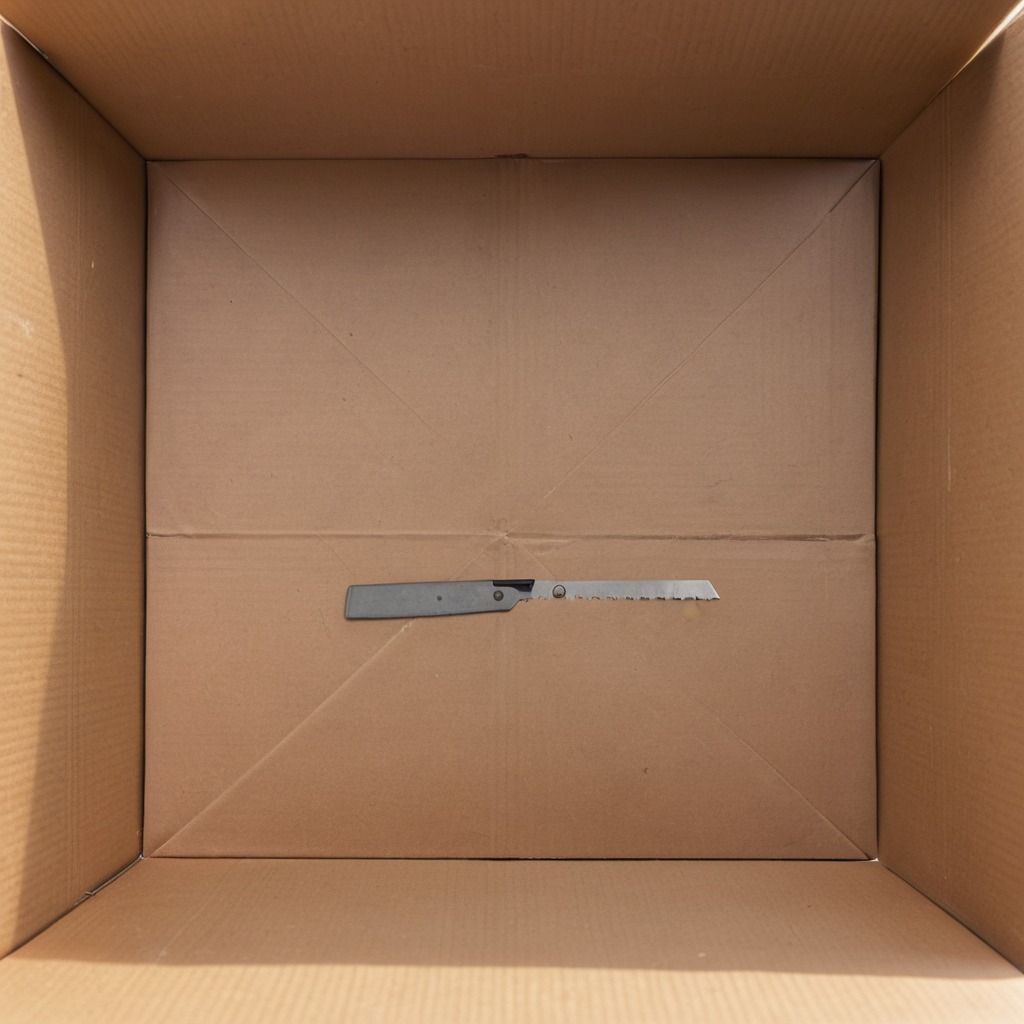
A metal saw is lying on a cardboard box surface in an outdoor workshop during daytime bright natural light soft shadows slightly creased but